Chest X-ray:
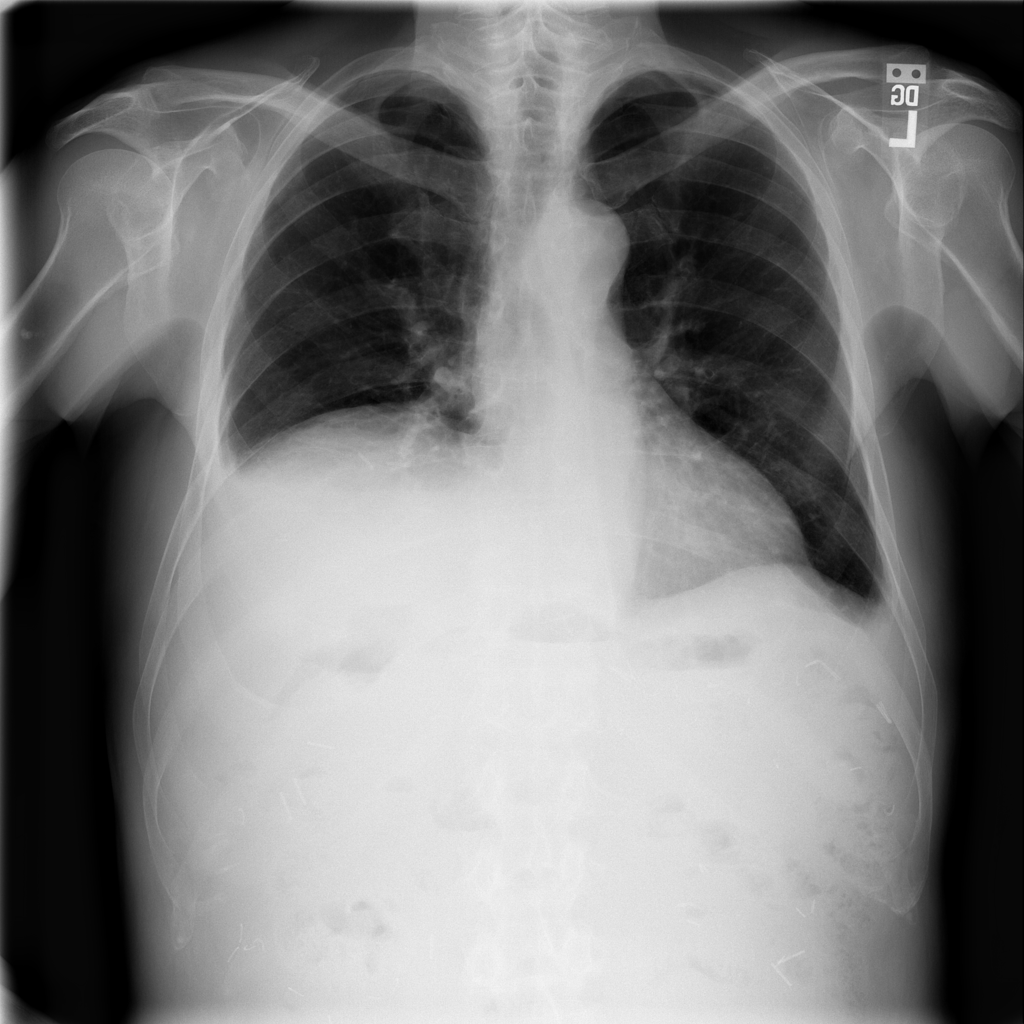
Findings: Effusion
No abnormal finding: no